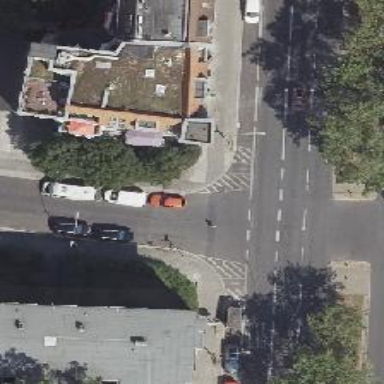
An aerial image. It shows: Unmarked crossing on the road.